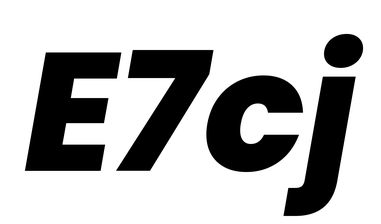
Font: Poppins-ExtraBoldItalic